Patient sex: F
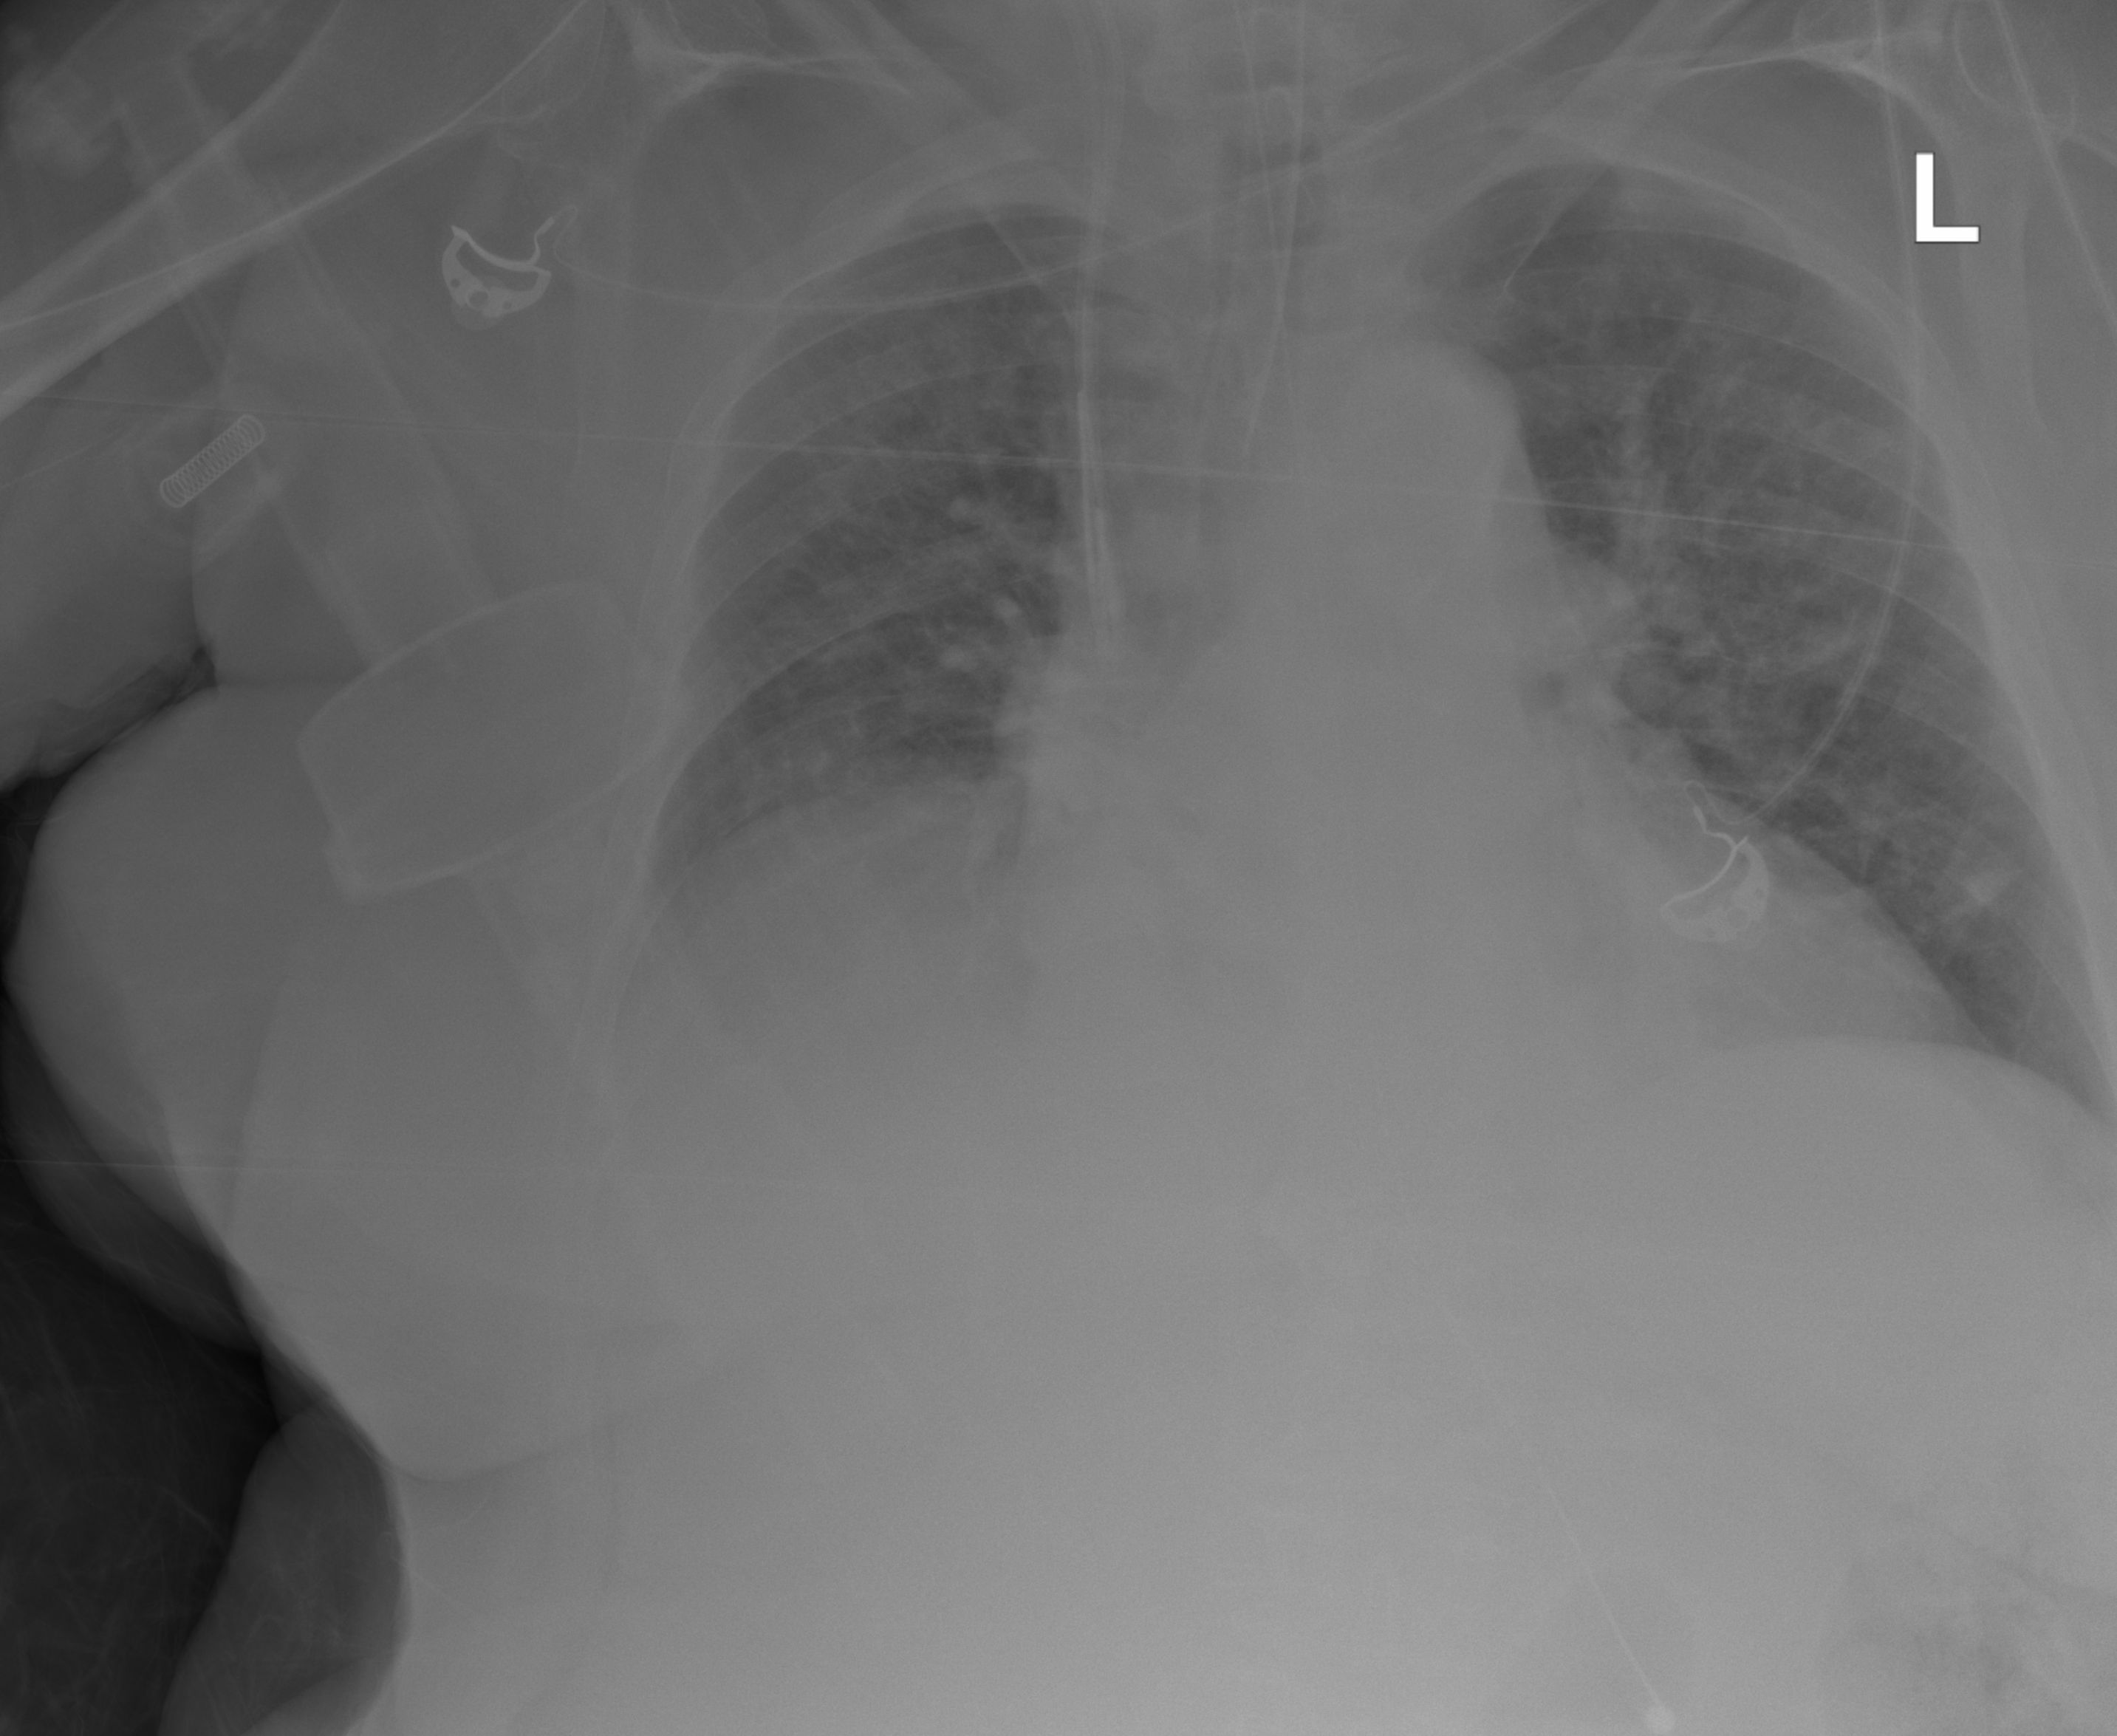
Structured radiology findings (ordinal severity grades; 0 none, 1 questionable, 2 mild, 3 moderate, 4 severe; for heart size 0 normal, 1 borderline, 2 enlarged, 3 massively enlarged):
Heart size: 2
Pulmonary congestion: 2
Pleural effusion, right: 0
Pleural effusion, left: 0
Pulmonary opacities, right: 0
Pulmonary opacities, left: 0
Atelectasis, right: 0
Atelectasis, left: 0